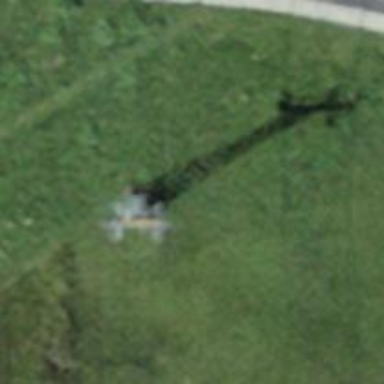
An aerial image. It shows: Pylon for aerialway.